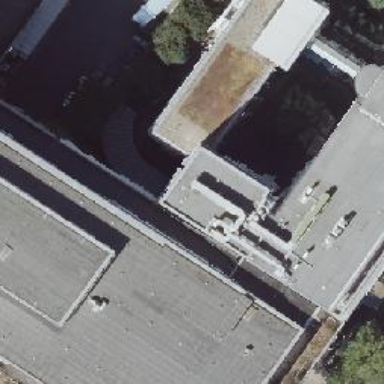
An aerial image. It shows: Commercial building.